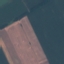
Land use / land cover: AnnualCrop